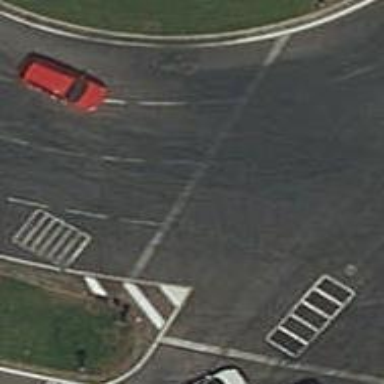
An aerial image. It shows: Road with traffic signals.